Question: How do I fix this? I have not done anything to theme 'TextAppearance' - I am simply using 'AppCompatActivity' and 'Theme.AppCompat.NoActionBar'. Could this be a bug in the support library?

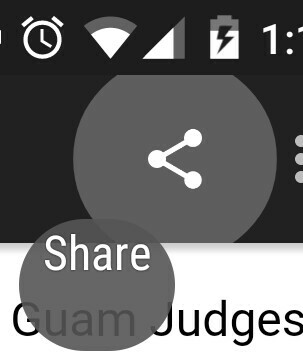
Answer: Setting 'android:fitsSystemWindows' == true in my theme caused this